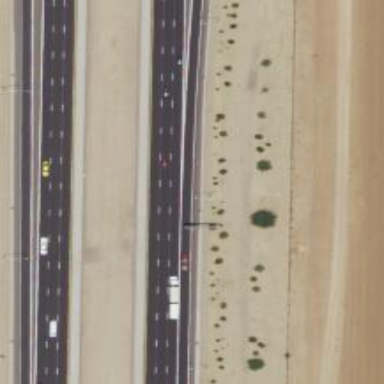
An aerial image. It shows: Asphalt motorway.